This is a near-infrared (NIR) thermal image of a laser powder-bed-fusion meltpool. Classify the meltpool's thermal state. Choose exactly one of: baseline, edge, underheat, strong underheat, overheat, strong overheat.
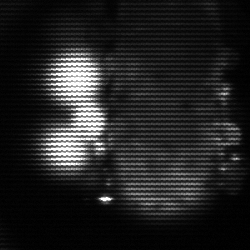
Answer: strong underheat